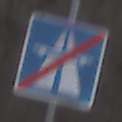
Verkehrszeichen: EndeAutbahn
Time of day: MorningAfternoon
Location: Outdoor (Suburban)
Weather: PartlyCloudy
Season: NotSpecified
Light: Natural